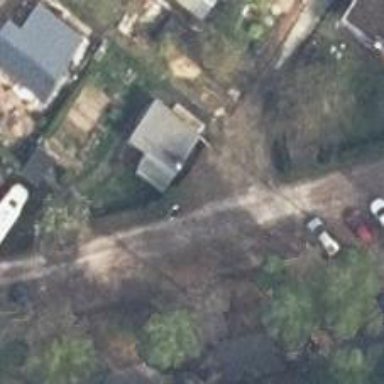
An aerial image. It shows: Residential road with dirt surface.